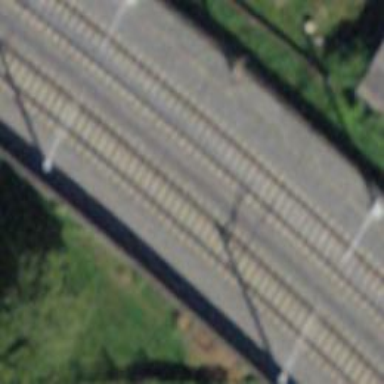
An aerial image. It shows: Railway with electrified contact lines.